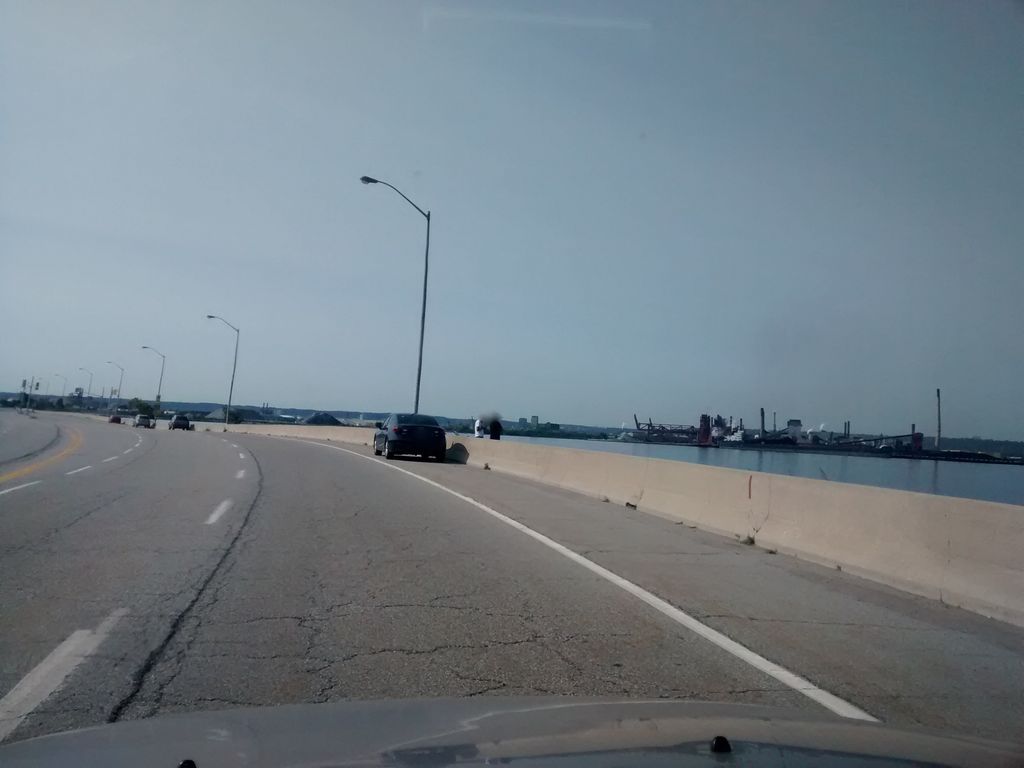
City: hamilton